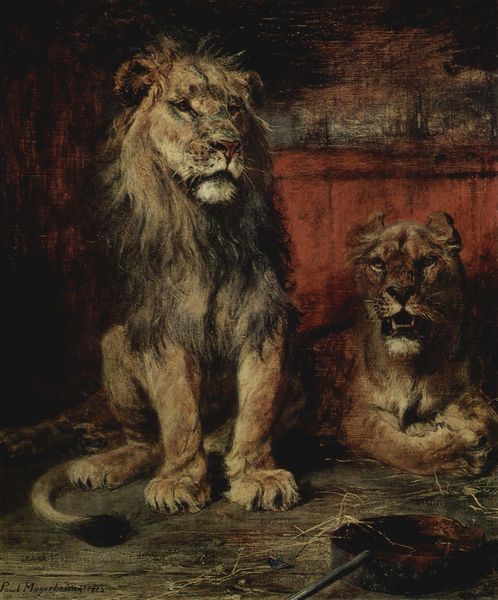
Titel: Löwen
Künstler: Paul Friedrich Meyerheim
Standort: Sankt Petersburg
Institution: Eremitage
Schlagwörter: dunkel, gemälde, mann, schatten, sitzen, braun, frau, holz, licht, nase, schwarz, stroh, weiss, zeichnung, blick, rot, tier, tiere, malerei, alt, schnurrbart, wand, augen, schale, schüssel, trauer, signatur, öl, boden, futter, haare, paar, ohren, traurig, stock, fell, mähne, schwanz, schweif, liegen, düster, stab, heu, ölgemälde, könig, weiblich, holzboden, sitzt, metall, pfoten, pärchen, eisen, stolz, paul, schnurrhaare, gefangen, zirkus, krallen, zoo, pfote, gebiss, zähne, dunke, löwen, schnauze, aufmerksam, maul, stall, trog, kralle, männchen, weibchen, löwe, stange, ähren, käfig, napf, liegt, tatzen, schnurrbarthaare, jagen, raubkatze, fessel, schwaz, pfanne, circus, tiger, mächtig, löwin, raubtier, schnurren, wachsam, gehege, raubkatzen, tazen, pranken, maleirei, lefzen, zwinger, meyer, kunstwerk, anspannung, löwenpaar, feel, löwenpärchen, 1900, löwe löwin, zahne, männnlich, schaanz